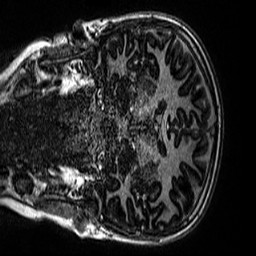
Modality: MP2RAGE
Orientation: coronal
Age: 12
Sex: female
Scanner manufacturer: siemens
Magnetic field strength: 3 T
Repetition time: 4 s
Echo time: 0.00299 s